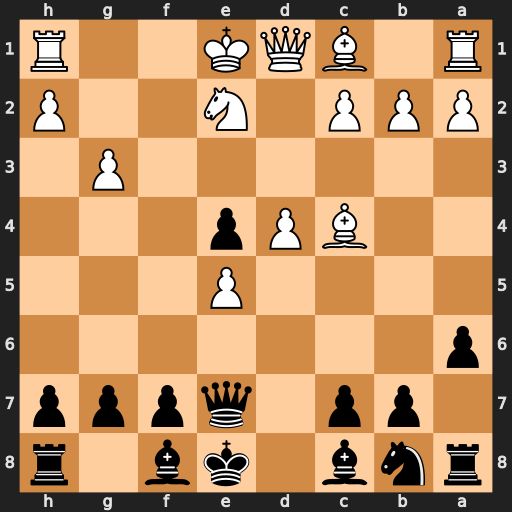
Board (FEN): rnb1kb1r/1pp1qppp/p7/4P3/2BPp3/6P1/PPP1N2P/R1BQK2R
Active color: b
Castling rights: KQkq
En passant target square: -
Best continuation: Qb4+ c3 Qxc4